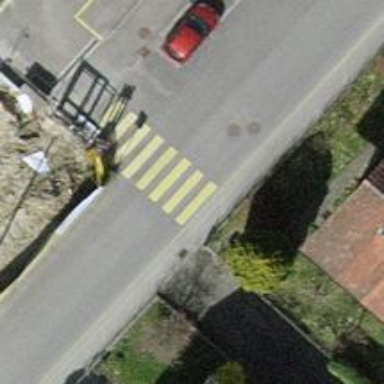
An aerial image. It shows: Uncontrolled zebra crossing on the road.